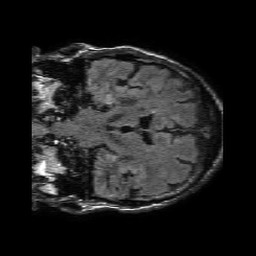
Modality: FLAIR
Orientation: coronal
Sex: male
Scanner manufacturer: philips
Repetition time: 11 s
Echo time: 0.125 s